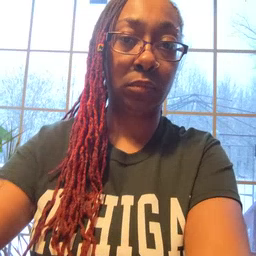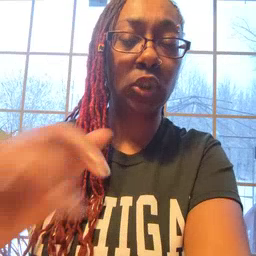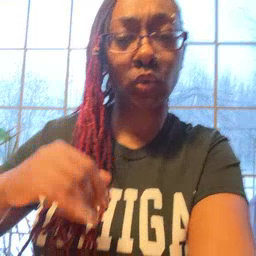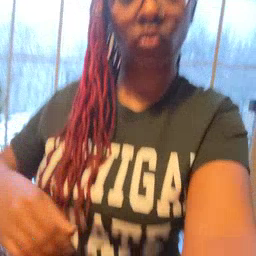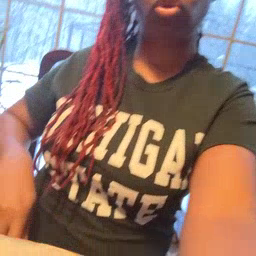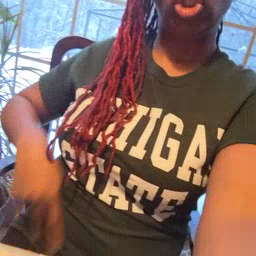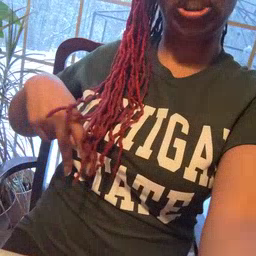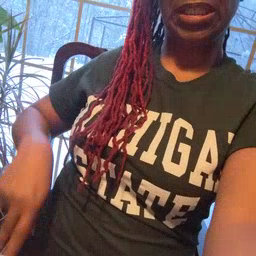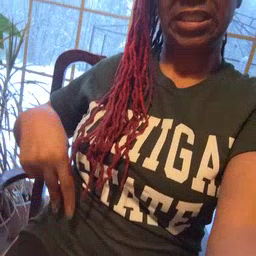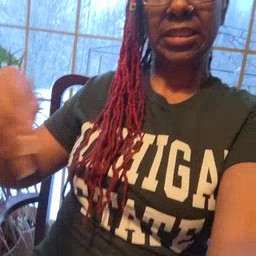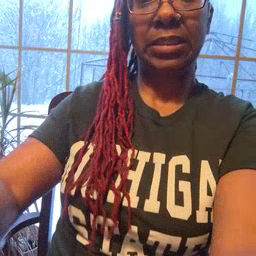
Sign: jeans